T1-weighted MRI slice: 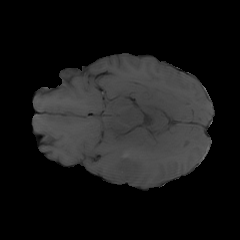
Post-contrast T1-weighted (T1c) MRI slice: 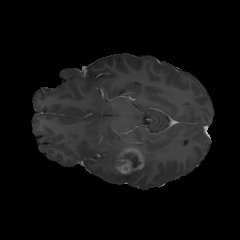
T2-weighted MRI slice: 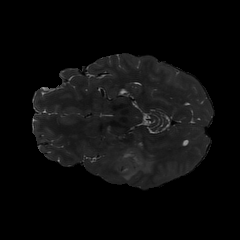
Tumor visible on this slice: yes